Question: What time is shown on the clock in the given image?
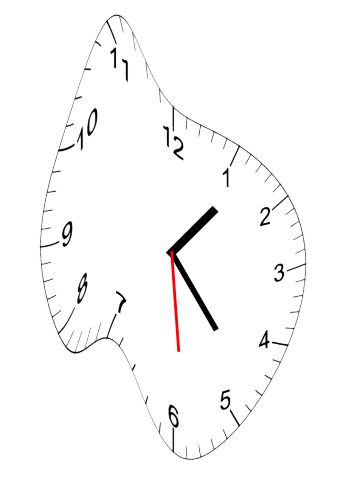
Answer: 01:23:29